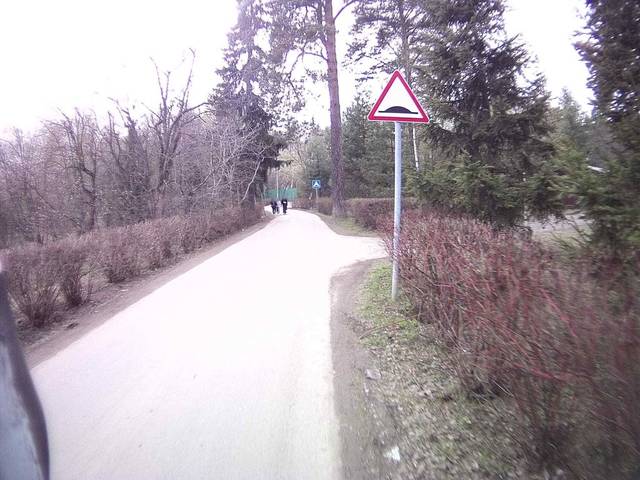
Region: Russia
Coordinates: 55.653, 37.337